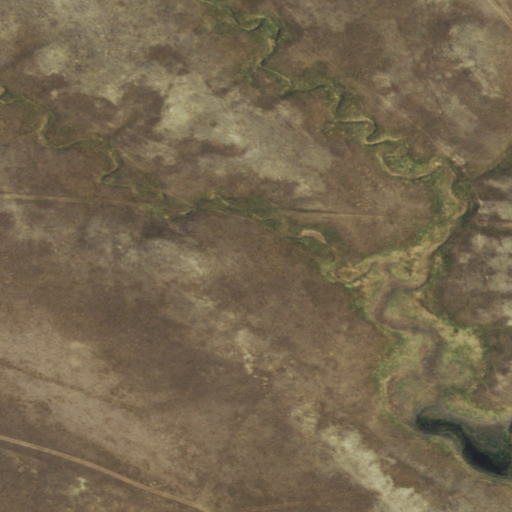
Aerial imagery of valley in Wyoming named Spring Draw containing shrub and grassland